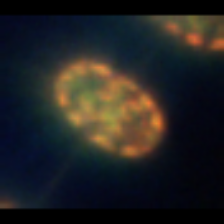
Taxon: Thalassiosira
Group: Diatoms